Question: How can I get rid of the little box/arrow next to images in my web browser? What controls when they show up and when they don't? I'm porting a blog from WordPress over to BlogEngine.NET. Those little arrows aren't in the WordPress blog, but they're showing up in the posts in BlogEngine.NET. I'm viewing both in Chrome. They also show up in IE and Firefox, but not in Safari.

Here are some live links (I'm viewing in Chrome):
WordPress (no arrow): <URL>
BlogEngine.NET (arrow): <URL>
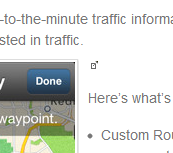
Answer: That is coming from the CSS, specifically this selector:
'''
div.post .text a[href^="http:"] {
background: url(../../pics/remote.gif) right top no-repeat;
padding-right: 10px;
white-space: nowrap;
}
'''
According to my inspector (built into Chrome, right click, inspect element), that is coming from <URL>, line 372. Ditch the "background" line from that file, or override it in a later css file, and you will be golden.